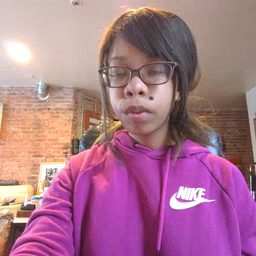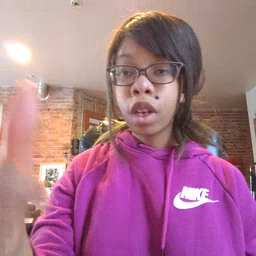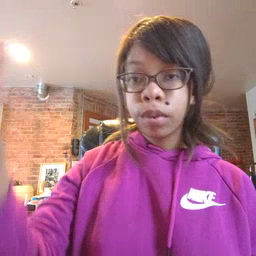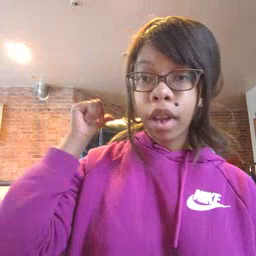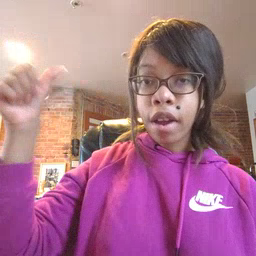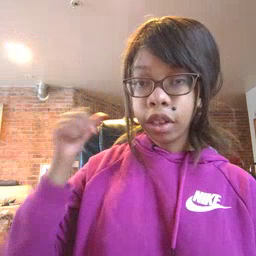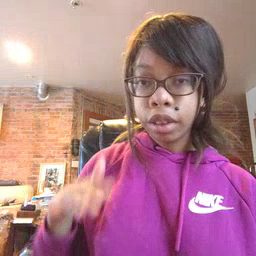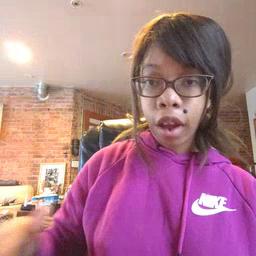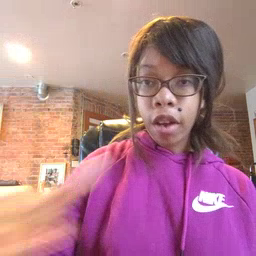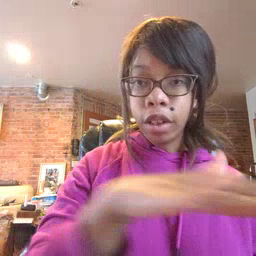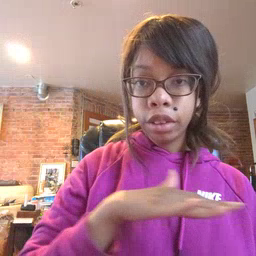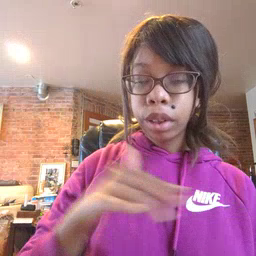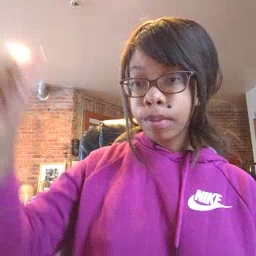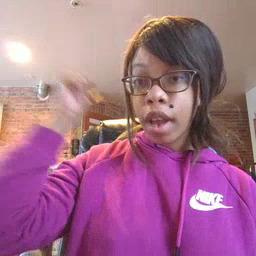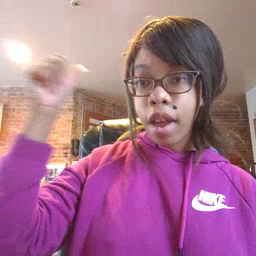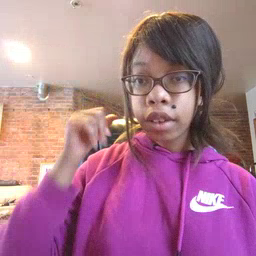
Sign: backyard